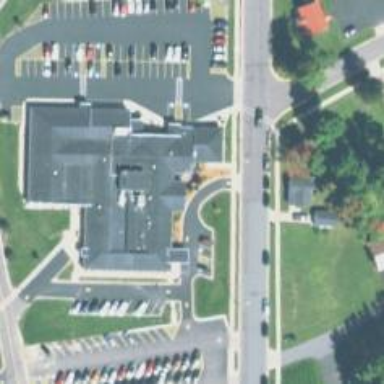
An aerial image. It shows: Healthcare clinic.